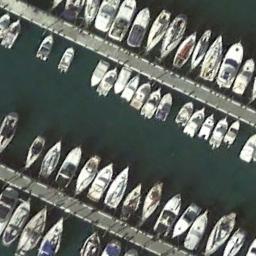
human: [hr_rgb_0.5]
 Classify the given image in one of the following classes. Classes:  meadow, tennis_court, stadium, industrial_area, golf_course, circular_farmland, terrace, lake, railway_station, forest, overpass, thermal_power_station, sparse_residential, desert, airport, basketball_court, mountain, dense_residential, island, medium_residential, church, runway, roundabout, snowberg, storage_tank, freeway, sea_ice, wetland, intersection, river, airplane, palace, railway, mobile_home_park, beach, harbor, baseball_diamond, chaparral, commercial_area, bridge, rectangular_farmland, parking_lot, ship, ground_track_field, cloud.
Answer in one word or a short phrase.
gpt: harbor